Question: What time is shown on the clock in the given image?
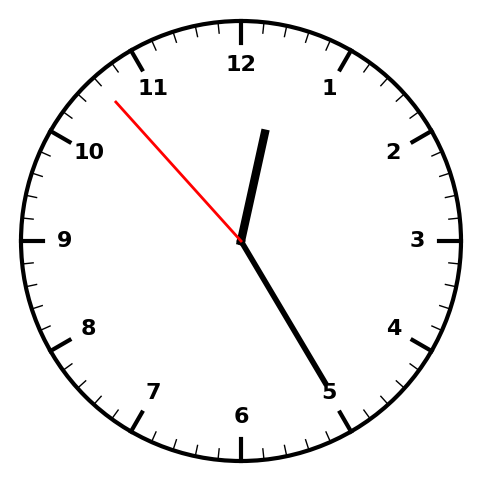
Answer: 12:24:53